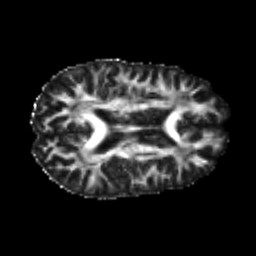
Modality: FA
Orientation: axial
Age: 21
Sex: male
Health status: healthy
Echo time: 0.074 s